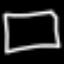
Label: square